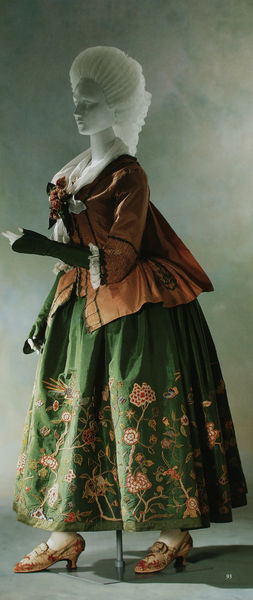
Titel: Caraco (Pet-en-l'air) und Rock
Standort: Kyoto (Japan)
Institution: Kyoto Costume Institute
Schlagwörter: blätter, fuß, hand, kopf, schatten, weiß, grün, blume, blumen, braun, elegant, finger, frankreich, frau, frisur, geschwungen, handschuh, handschuhe, hintergrund, kleid, orange, schmuck, schwarz, blüten, dame, rosen, rot, schal, tuch, haube, mode, muster, ornament, rock, jacke, barock, bluse, falten, kleidung, kragen, samt, spitze, weit, ärmel, boden, bestickt, figur, haare, kostüm, stickerei, adel, spitzen, blatt, girlande, borte, brosche, locken, rokoko, seide, stock, ranken, statue, perücke, spanien, taille, japan, leiste, modell, italien, haltung, schuhe, stab, hellbraun, glanz, aufrecht, floral, ornamente, verzierung, robe, plastik, edel, rüsche, rüschen, schoß, jacket, satin, foto, fotografie, schnalle, blumenmuster, porzellan, brokat, bekleidung, puppe, tracht, pantoffel, geblümt, korsett, absätze, pumps, ständer, königlich, gestickt, absatz, gerafft, prunk, porzelan, textil, design, taft, abbildung, set, schnallen, historisch, olivgrün, blazer, schösschen, blumig, handscuhe, rockoko, schaufensterpuppe, kyoto, zweiteiler, polen, fallten, bolero, rockschoß, jcke, rockschöße, blouson, vogue, ausgehset, hhg heels, jagdkleid, robe a´langlais, te, 1750, 1850, rob polonaise, robe polonaise, 250, hochkackig, hochhakig, hochhackig